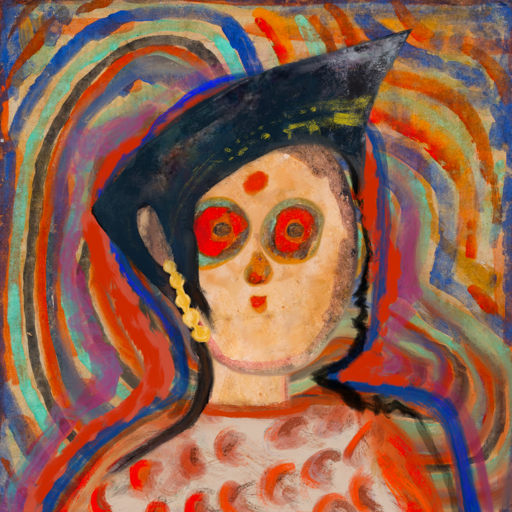
Background: Sisters, Head And Neck Front: Childish, Face Front: Sisters, Bust: Rupkatha, Hair Front: Experience, Head Accessory: Irani, Second Necklace: Blank, Necklace: Blank, Baby: Blank